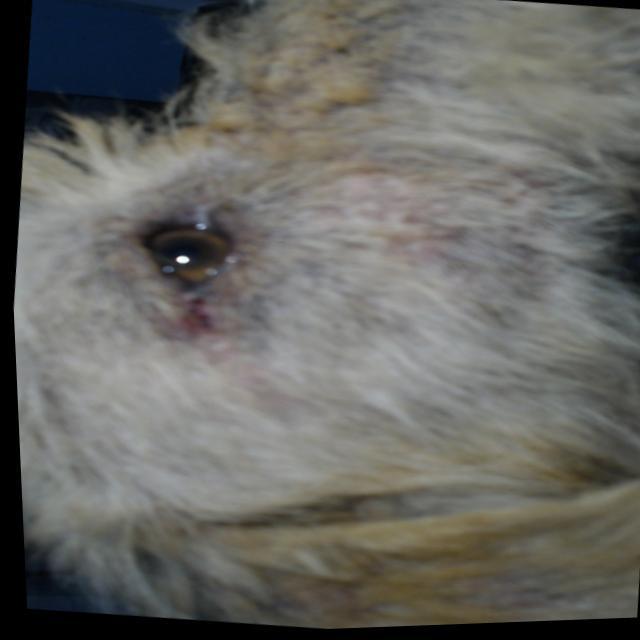
Canine demodicosis (Demodex mange) — caused by Demodex canis mites. Presents with alopecia, follicular papules, pustules, and comedones. Often localized on face and forelimbs.